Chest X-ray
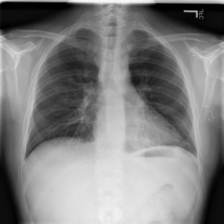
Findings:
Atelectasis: positive
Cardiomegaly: negative
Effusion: positive
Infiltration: positive
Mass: negative
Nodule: negative
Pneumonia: negative
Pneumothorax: negative
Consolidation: negative
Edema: negative
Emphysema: negative
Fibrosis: negative
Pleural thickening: negative
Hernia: negative